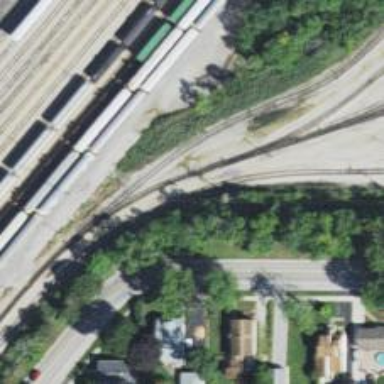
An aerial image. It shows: Railway yard used for servicing trains.